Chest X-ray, PA view. Patient: 52 years old, sex M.
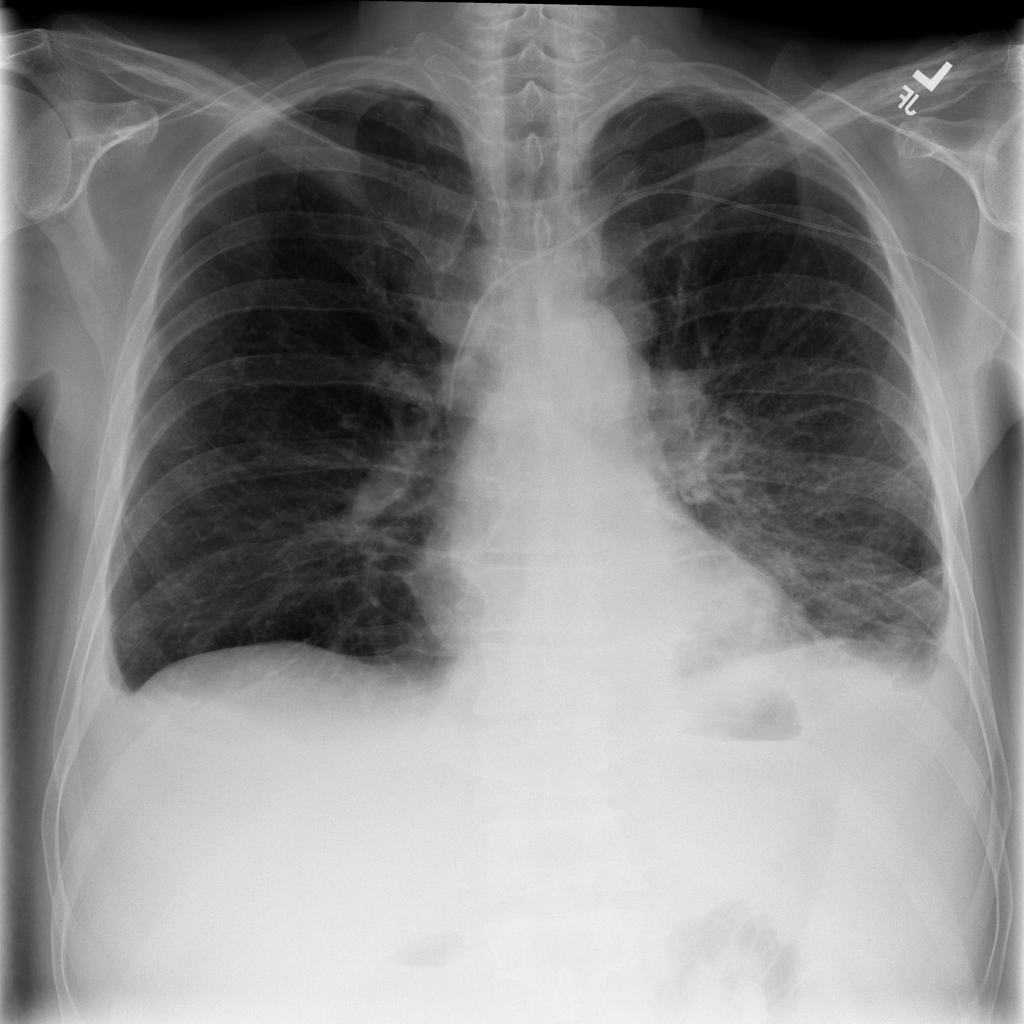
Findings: Effusion, Pleural_Thickening